Question: I got a problem in the Xcode project.
below image shown UITabbar problem. I thought it's a Interface builder bugs.
UITabbar showing a dark color. That only shown a root & one-depth ViewController.
How can I solve it?
Thanks.

# == Modified ==
The problem suddenly appeared.
It is not known whether the problem is caused what.
TabbarItem area is like a shown bug as image.
I hope Tabbar area to be displayed correctly.
I tried to various way to solve the problem.
tried ways as a below :
1. regenerate xcode project and then copy storyboard. => fail
2. regenerate storyboard and then copy partial elements in storyboard. => fail
3. regenerate all of them. => I did not try yet.(have too much elements. I want to avoid like this way.)
Interest point is sometimes display correctly. When I first open a simple storyboard file(Default UITabbar Project's main storyboard) like a below image.
it bring to me confused.
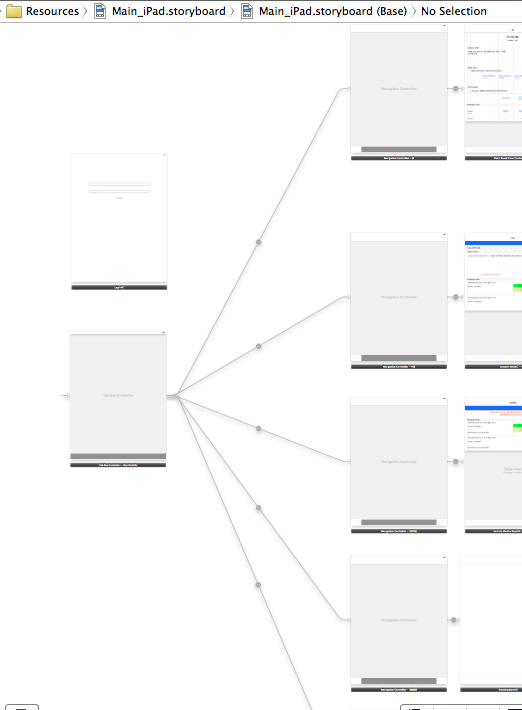
Answer: I'll summarize what I know about storyboard that may cause similar issue...
- -
Hope this can help anyone else that has similar issues...